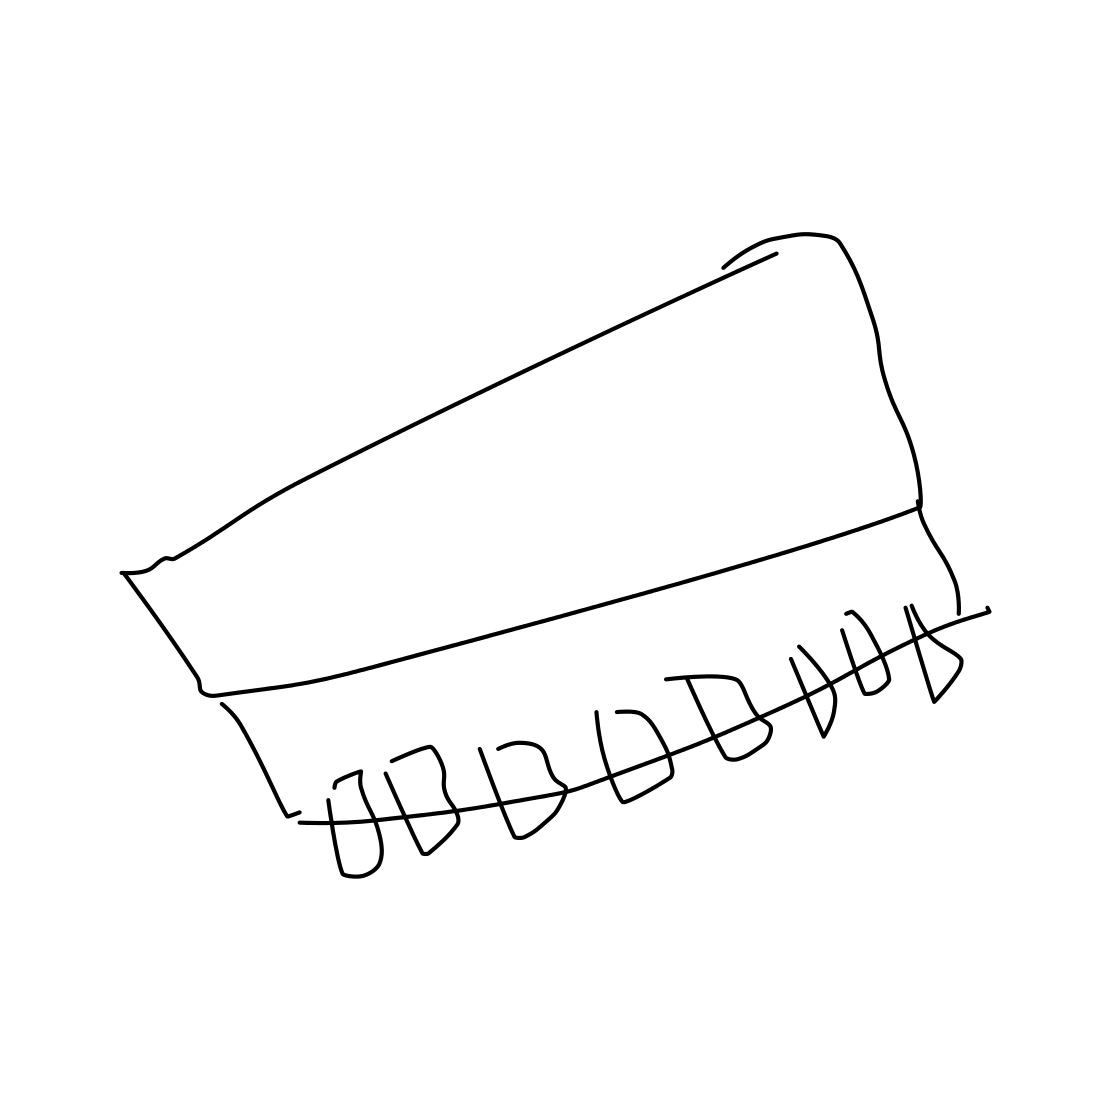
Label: piano